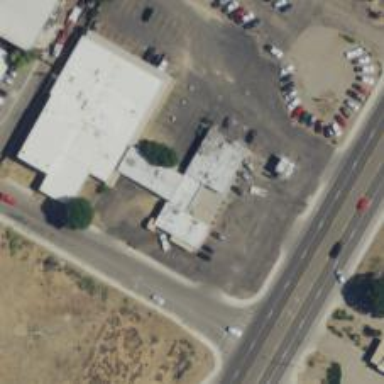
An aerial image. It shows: Convenience shop.